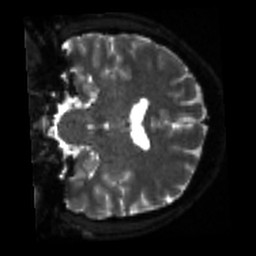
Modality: sbref
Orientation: coronal
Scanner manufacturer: siemens
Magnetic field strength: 3 T
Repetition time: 4 s
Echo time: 0.0594 s